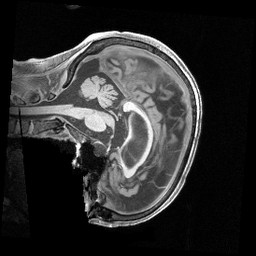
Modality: T1w
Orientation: sagittal
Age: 67
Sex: female
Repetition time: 2.4 s
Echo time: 0.00222 s